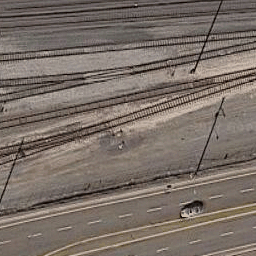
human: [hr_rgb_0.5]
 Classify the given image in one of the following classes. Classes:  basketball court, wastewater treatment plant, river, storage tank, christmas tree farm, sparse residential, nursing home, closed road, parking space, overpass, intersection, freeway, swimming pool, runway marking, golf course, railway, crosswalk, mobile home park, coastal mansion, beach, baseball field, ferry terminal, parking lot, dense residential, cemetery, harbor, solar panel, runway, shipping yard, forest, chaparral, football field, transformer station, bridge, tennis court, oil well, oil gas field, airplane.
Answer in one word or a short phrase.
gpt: railway